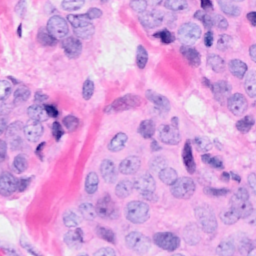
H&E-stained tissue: Breast